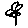
Label: flower